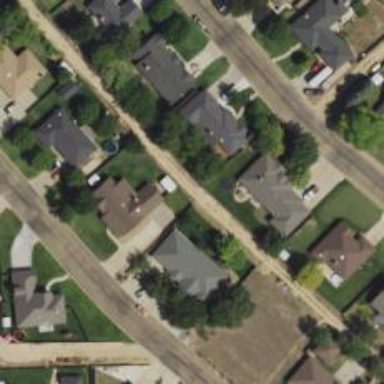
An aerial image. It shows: Alleyway designated as service road.